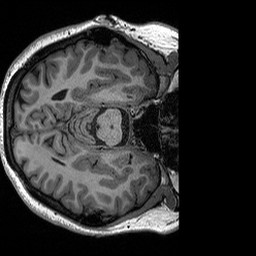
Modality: T1w
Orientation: axial
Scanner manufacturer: siemens
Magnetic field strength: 3 T
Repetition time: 2.3 s
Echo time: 0.00298 s